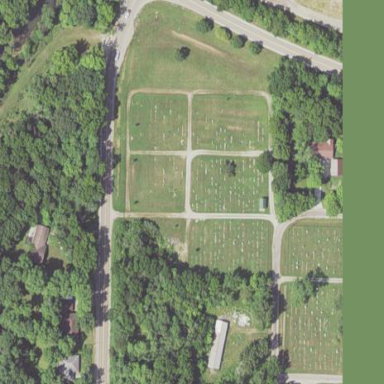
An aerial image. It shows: Cemetery.